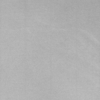
Label: dusty